Question: I created 2 variables, 1 to sort them into age groups and the other in order to find their percentages of the sample.
'''
agegroup <- data$age
agegroup[data$age<20] <- 1
agegroup[20<=data$age & data$age<30] <- 2
agegroup[30<=data$age & data$age<40] <- 3
agegroup[40<=data$age] <- 4
agegroup1 <- table(agegroup)
percentages <- prop.table(agegroup1)
'''
Afterwards, I've made a barplot to show the relationship between this and a second variable, ms
'''
graph <- table(agegroup, ms)
barplot(graph, ylim = c(0,400), xlab = "ms", col = c("red", "blue", "yellow", "green"))
legend("topright", title = "Age Group", legend = rownames(agegroup1), fill = c("red", "blue", "yellow", "green"))
'''
Which outputs something like this:

I'd like to add percentage labels to the graph but I'm unsure of how to (the percentage variable isn't helpful in this case, as it isn't conditional on ms), I've tried to use text(), but to no avail.
Any help would be appreciated, thanks.
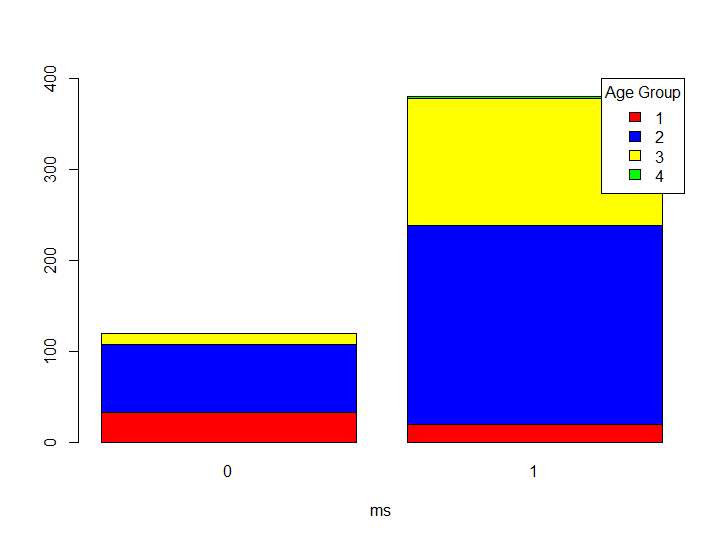
Answer: Depending on where you want the labels, you have a few options:
'''
## basic barplot
tt <- table(mtcars$gear)
bp <- barplot(tt)
text(bp, tt, paste0(round(tt / sum(tt) * 100), '%'), pos = 3, xpd = NA)
'''
<URL>
'''
## stacked barplot, top
tt <- table(mtcars$gear, mtcars$vs)
bp <- barplot(tt)
pt <- sprintf('%.f%%', prop.table(tt, margin = 1) * 100)
text(rep(bp, each = nrow(tt)), apply(tt, 2, cumsum),
pt, xpd = NA, pos = 3)
'''
<URL>
'''
## stacked barplot, bottom
tt <- table(mtcars$gear, mtcars$vs)
bp <- barplot(tt)
pt <- sprintf('%.f%%', prop.table(tt, margin = 1) * 100)
text(rep(bp, each = nrow(tt)), apply(tt, 2, function(x) head(c(0, cumsum(x)), -1)),
pt, xpd = NA, pos = 3)
'''
<URL>
'''
## stacked barplot, mid point
tt <- table(mtcars$gear, mtcars$vs)
bp <- barplot(tt)
pt <- sprintf('%.f%%', prop.table(tt, margin = 1) * 100)
text(rep(bp, each = nrow(tt)), apply(tt, 2, function(x) head(c(0, cumsum(x)), -1) + x / 2),
pt, xpd = NA)
'''
<URL>
'''
## stacked barplot, at x% height
tt <- table(mtcars$gear, mtcars$vs)
bp <- barplot(tt)
pt <- sprintf('%.f%%', prop.table(tt, margin = 1) * 100)
text(rep(bp, each = nrow(tt)), apply(tt, 2, function(x) head(c(0, cumsum(x)), -1) + x * 0.75),
pt, xpd = NA)
'''
<URL>